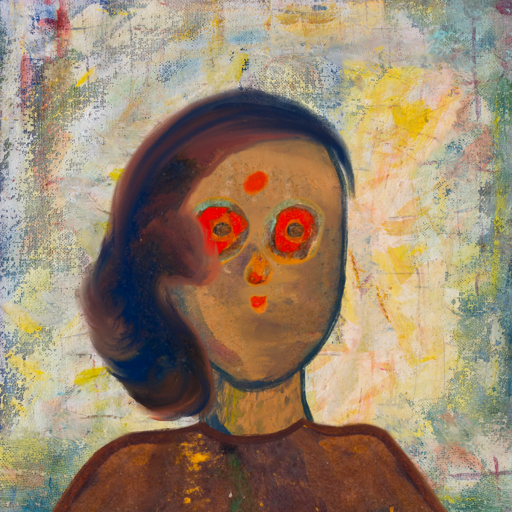
Background: Irani, Head And Neck Front: In_The_Sun, Face Front: Sisters, Bust: Comrade, Hair Front: Mother_And_Son_Son, Head Accessory: Blank, Second Necklace: Blank, Necklace: Blank, Baby: Blank